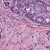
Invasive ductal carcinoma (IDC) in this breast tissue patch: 1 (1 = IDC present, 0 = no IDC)